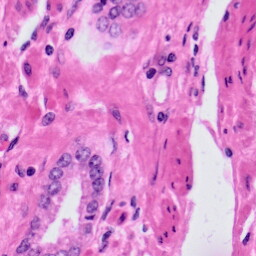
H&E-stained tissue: Prostate